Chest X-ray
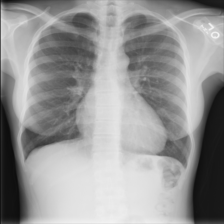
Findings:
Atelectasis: negative
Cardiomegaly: positive
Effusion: negative
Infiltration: negative
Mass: negative
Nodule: negative
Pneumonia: negative
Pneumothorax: negative
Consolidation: negative
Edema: negative
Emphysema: negative
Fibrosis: negative
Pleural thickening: negative
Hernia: negative